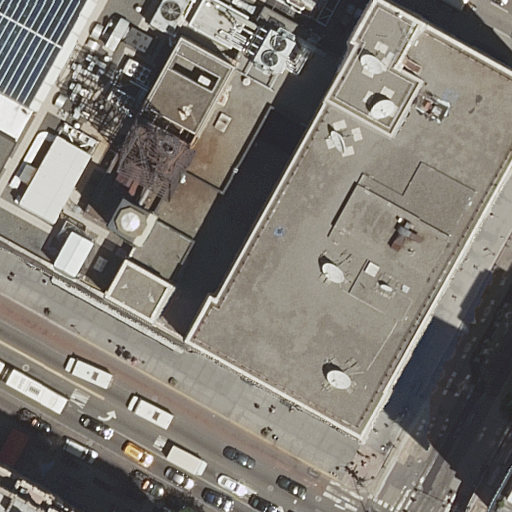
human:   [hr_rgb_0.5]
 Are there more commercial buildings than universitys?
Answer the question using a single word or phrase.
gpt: no

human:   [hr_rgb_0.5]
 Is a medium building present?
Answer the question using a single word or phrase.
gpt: no

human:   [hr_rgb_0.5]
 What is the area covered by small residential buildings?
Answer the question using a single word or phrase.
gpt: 72m2

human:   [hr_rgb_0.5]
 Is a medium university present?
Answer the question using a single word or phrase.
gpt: no

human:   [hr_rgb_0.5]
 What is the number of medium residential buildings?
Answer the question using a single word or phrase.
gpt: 0

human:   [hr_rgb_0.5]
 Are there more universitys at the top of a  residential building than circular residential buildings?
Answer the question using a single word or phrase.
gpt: yes

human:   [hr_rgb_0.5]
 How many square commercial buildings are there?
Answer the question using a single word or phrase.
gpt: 0

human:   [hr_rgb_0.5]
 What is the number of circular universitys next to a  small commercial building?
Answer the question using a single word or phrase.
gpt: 0

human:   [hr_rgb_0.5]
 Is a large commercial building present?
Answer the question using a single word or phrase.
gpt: no

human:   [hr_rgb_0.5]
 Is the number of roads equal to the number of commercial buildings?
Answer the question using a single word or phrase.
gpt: no

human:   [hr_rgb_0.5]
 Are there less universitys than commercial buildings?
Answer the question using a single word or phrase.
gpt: no

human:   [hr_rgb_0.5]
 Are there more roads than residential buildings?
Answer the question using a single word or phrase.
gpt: no

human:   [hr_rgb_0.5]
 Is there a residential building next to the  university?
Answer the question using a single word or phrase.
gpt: yes

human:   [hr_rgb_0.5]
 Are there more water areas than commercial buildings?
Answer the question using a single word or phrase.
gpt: no

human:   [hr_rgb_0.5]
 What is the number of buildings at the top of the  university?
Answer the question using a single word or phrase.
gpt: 0

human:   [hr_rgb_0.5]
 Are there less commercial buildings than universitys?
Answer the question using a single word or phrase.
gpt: yes

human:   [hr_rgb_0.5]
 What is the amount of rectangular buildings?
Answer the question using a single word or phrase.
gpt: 4

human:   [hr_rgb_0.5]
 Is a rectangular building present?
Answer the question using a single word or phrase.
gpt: yes

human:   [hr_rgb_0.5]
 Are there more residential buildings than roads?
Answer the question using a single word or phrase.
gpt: yes

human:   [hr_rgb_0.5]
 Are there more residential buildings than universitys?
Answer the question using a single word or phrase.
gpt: yes

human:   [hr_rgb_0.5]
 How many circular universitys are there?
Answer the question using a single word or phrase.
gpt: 0

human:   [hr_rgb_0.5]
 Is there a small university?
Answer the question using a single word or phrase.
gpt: no

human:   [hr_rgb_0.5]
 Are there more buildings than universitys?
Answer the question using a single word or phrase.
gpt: yes

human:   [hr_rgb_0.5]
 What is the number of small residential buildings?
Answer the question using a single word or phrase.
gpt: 3

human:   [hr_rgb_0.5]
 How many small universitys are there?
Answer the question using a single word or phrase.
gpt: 0

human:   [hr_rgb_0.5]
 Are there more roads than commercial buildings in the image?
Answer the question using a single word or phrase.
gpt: yes

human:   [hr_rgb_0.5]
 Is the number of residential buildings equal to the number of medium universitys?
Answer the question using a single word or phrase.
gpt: no

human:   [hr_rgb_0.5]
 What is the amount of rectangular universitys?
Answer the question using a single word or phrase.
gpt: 1

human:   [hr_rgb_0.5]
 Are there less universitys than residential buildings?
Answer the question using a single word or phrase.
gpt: yes

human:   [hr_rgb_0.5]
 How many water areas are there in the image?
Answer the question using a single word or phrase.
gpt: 0

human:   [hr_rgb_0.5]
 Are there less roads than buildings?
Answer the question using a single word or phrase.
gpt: yes

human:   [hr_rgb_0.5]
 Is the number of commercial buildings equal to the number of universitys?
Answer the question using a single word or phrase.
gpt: no

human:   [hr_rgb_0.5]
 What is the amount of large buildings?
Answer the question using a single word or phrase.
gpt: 2

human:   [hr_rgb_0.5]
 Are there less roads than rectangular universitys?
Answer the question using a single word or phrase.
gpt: no

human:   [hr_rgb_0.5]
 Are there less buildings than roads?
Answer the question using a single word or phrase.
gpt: no

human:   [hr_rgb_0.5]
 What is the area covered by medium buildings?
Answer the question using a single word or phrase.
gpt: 0m2